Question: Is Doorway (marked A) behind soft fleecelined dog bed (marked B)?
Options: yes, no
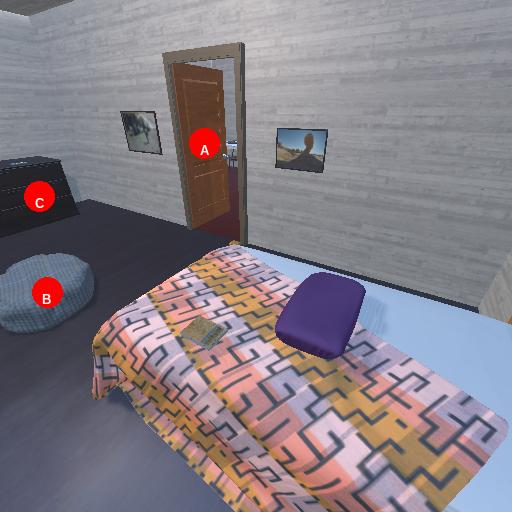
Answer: yes